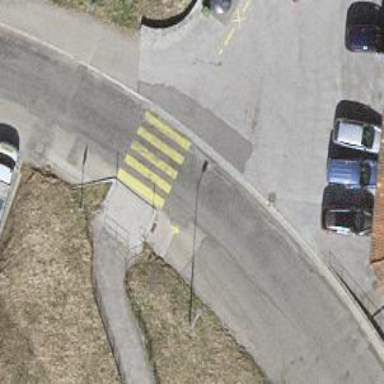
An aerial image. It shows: Uncontrolled zebra crossing on the road.